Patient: sex F, age 26
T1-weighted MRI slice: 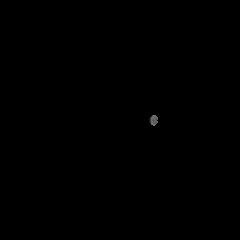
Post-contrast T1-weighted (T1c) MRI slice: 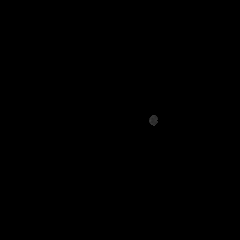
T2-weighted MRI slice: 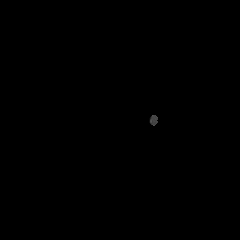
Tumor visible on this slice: no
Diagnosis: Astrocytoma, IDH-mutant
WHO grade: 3